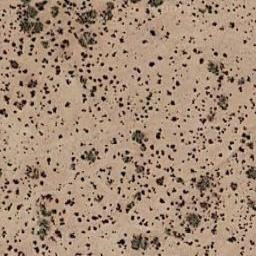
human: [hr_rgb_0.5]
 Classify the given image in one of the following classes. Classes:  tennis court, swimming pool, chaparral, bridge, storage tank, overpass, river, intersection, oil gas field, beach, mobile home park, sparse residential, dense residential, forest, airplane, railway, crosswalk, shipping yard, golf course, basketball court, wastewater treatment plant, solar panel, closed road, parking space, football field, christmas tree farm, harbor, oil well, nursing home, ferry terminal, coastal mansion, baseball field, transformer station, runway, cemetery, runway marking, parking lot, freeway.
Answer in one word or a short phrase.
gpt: chaparral